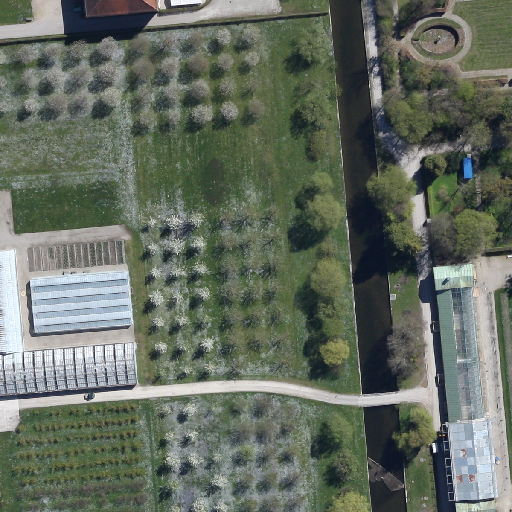
Referring expression: paved road